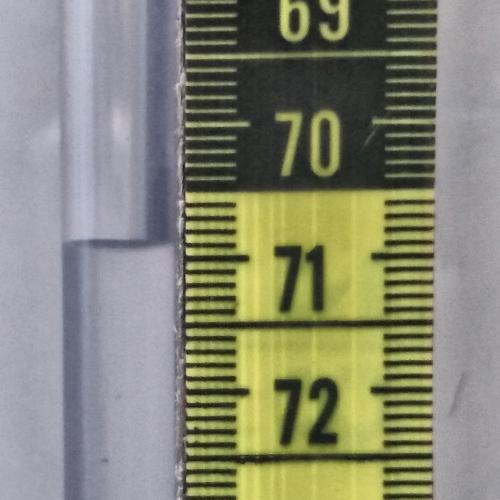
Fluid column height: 70.9 cm